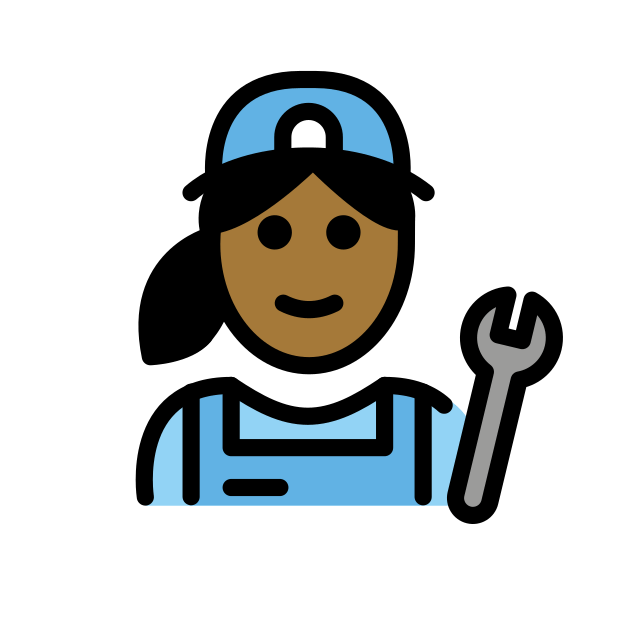
woman mechanic: medium-dark skin tone